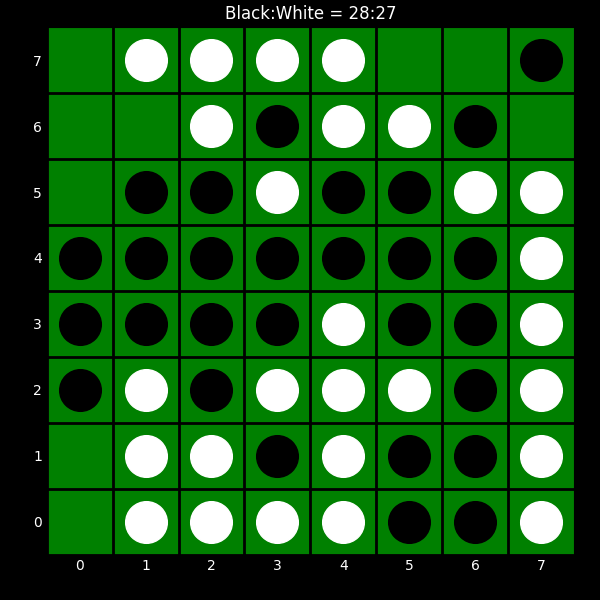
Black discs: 28
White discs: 27